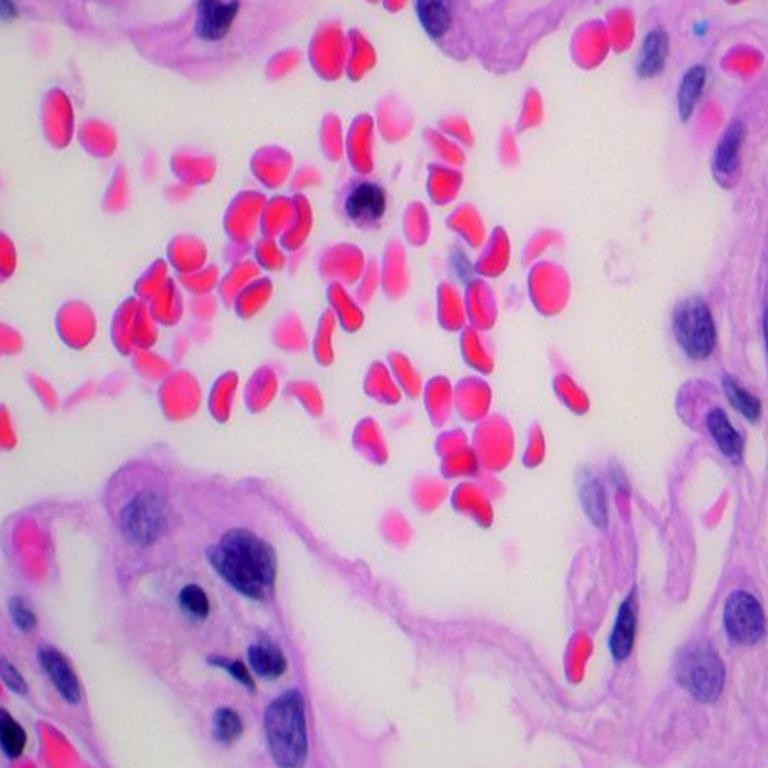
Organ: lung
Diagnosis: benign